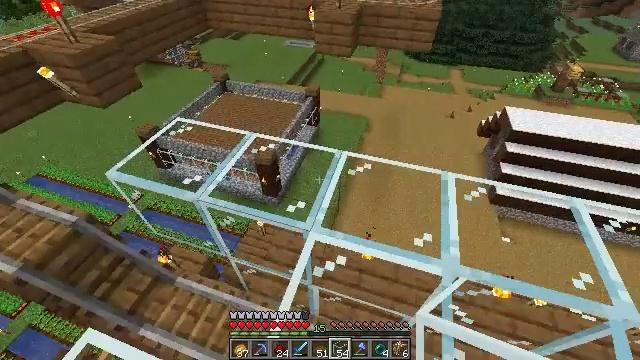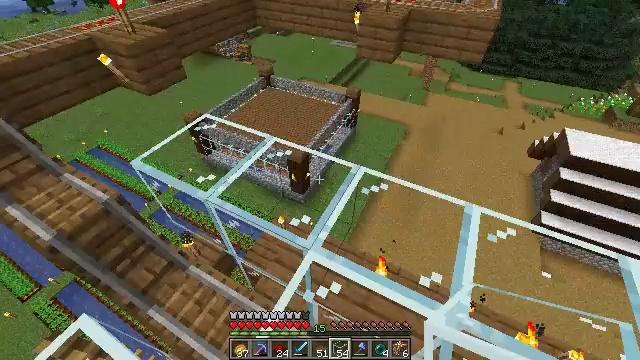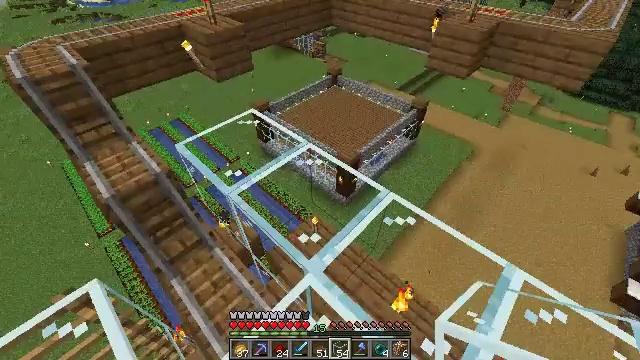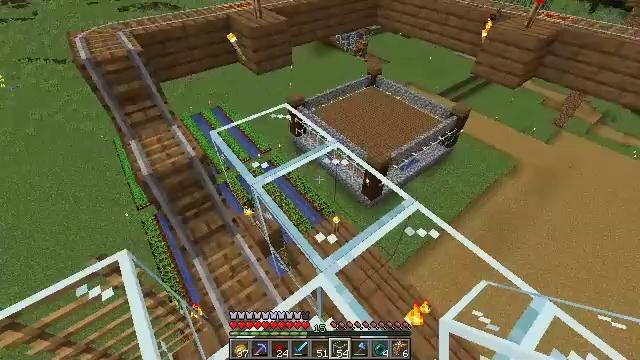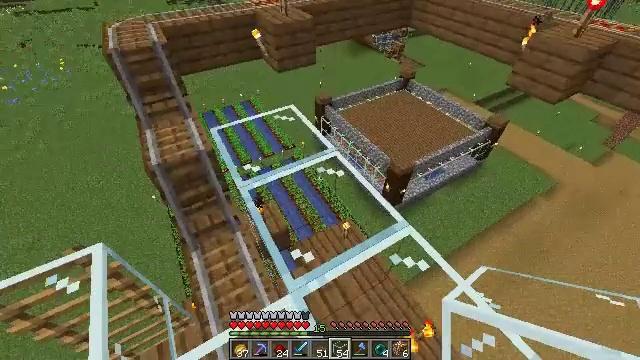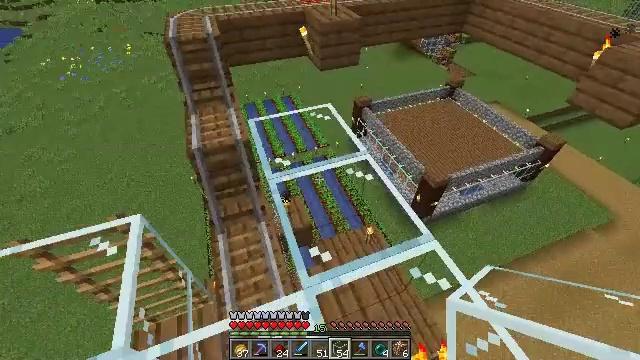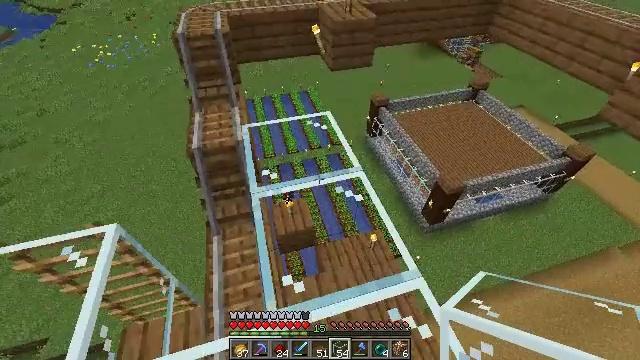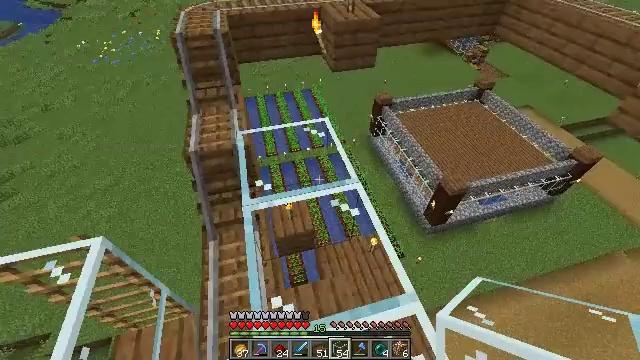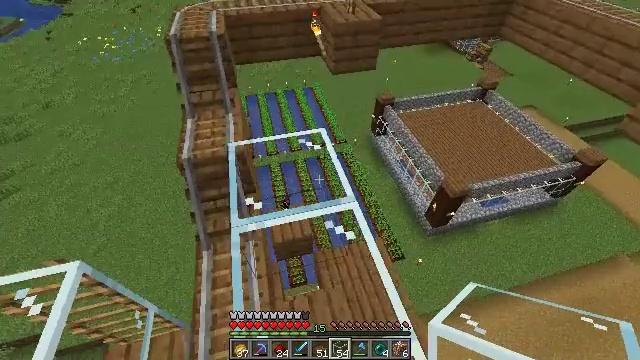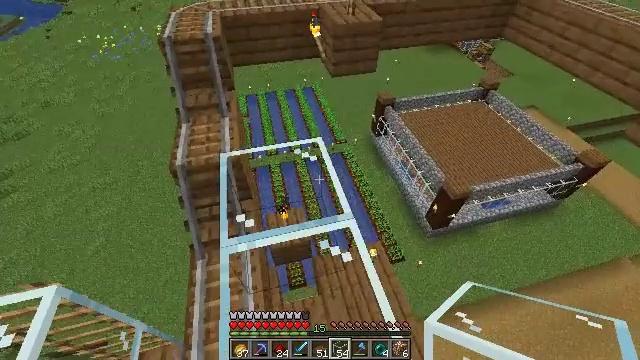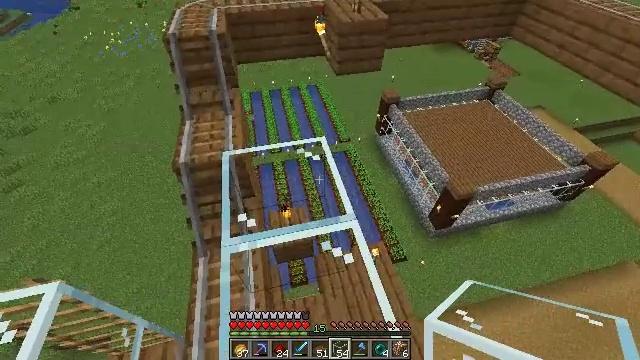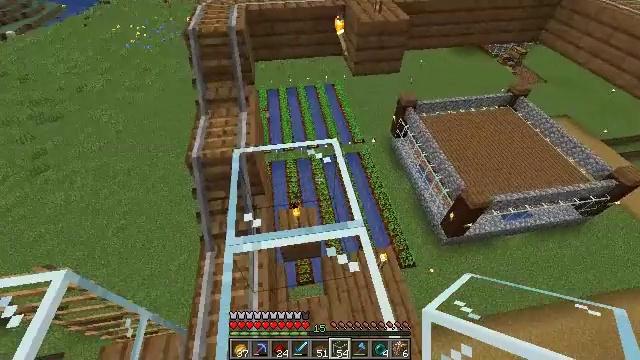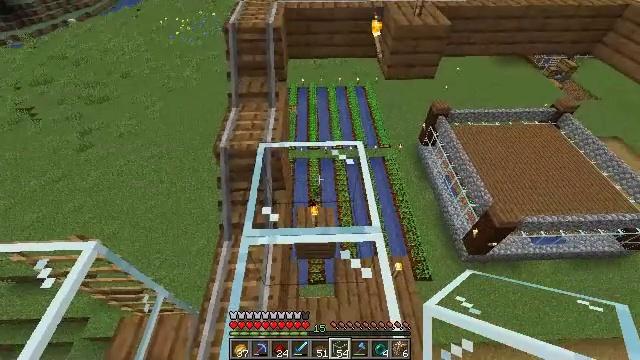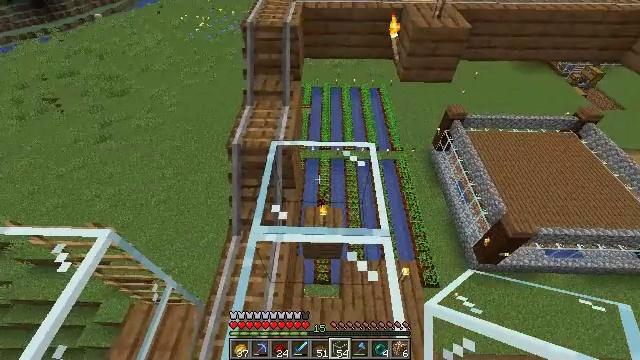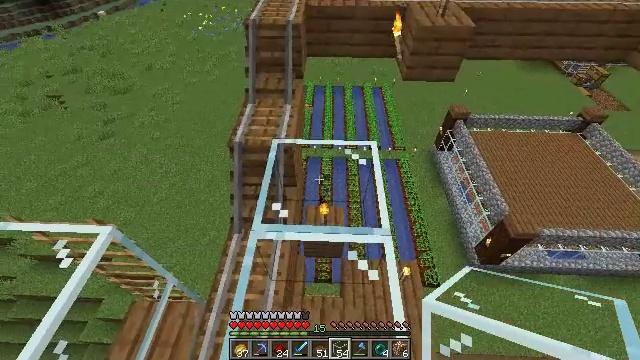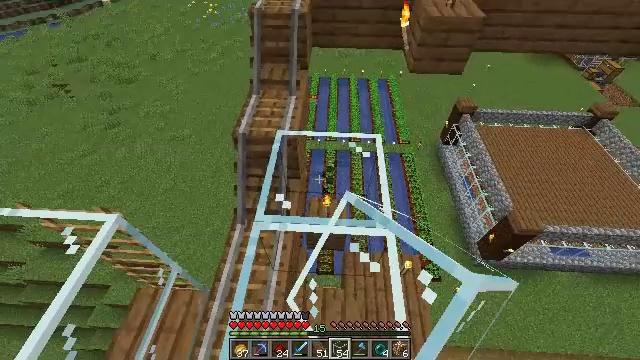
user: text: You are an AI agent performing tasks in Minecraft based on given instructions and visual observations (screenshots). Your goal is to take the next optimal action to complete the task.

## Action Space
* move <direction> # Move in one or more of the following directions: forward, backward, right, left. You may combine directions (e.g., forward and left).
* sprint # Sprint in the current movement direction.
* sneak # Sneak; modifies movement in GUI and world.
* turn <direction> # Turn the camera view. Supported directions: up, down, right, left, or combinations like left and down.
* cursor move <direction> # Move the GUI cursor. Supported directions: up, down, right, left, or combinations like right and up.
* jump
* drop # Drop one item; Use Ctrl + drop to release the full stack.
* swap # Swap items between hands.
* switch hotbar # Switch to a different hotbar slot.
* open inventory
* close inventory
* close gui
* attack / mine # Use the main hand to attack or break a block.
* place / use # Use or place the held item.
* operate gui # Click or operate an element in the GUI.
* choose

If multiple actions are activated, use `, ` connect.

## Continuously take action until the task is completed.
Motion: motion action
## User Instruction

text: Remove the glass to use the space.
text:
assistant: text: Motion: move forward and move right, turn left
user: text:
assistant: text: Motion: move forward and move right, turn left
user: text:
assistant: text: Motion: move forward and move right, turn left
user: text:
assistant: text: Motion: move forward and move right, turn left
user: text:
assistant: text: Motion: move forward and move right, turn left
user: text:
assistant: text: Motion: move forward, turn left
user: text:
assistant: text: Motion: move forward
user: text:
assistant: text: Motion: move forward
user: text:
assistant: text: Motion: no_op
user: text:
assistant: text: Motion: turn left
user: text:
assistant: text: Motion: turn left
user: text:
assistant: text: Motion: turn left
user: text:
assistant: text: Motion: turn left
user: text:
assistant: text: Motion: attack / mine
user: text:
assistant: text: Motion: turn left and down, attack / mine
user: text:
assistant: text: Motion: turn down, attack / mine
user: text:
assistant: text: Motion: turn down, attack / mine
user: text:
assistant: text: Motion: attack / mine
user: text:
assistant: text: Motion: attack / mine
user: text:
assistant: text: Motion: attack / mine
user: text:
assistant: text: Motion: attack / mine
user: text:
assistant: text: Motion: attack / mine
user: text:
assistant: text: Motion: attack / mine
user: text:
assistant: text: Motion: attack / mine
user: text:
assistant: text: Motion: attack / mine
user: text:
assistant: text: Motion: attack / mine
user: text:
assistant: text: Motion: attack / mine